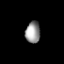
Tissue: prostate
Cell type: T cells
Senescence score: 0.8304
Nuclear area (px): 315
Mean DAPI intensity: 148.276